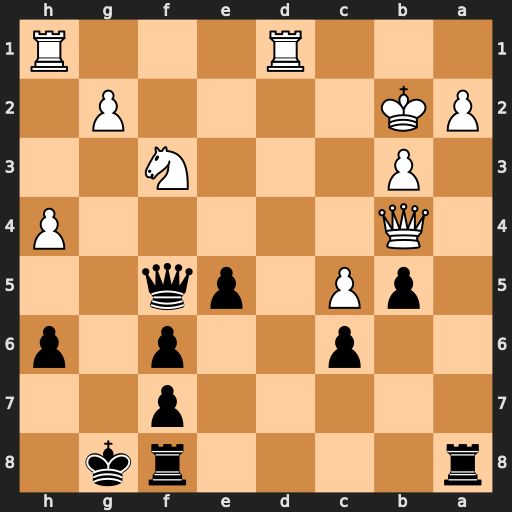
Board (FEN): r4rk1/5p2/2p2p1p/1pP1pq2/1Q5P/1P3N2/PK4P1/3R3R
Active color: b
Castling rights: -
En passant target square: -
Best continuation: Rxa2+ Kxa2 Qc2+ Ka3 Ra8+